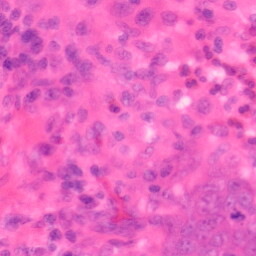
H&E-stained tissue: Colon